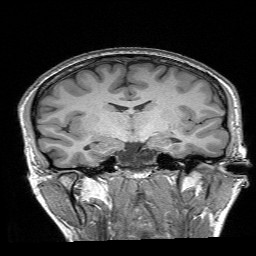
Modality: T1w
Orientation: sagittal
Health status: healthy
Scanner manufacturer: siemens
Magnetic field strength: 3 T